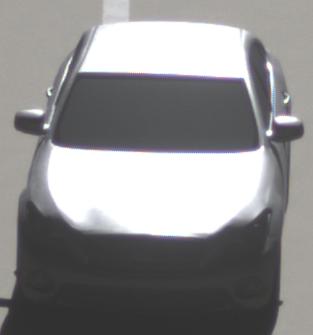
Make: Infiniti
Model: M 37
Detailed model: M (Y51)
Model produced from: 2010/10
Model produced until: 2013/11
Doors: 4
Color: white
Road condition: dry road
Daytime: midday
Contrast: high contrast